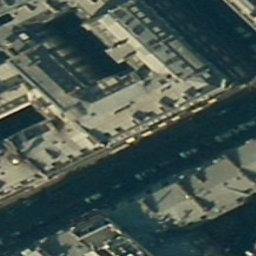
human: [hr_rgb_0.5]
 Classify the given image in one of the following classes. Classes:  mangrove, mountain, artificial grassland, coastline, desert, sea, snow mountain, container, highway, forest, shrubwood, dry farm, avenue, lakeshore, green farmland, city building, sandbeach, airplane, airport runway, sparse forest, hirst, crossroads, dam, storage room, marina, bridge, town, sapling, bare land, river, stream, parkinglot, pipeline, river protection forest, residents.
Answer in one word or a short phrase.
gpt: city building